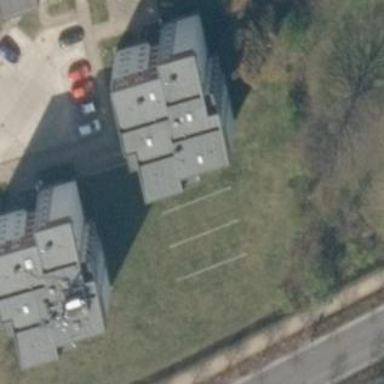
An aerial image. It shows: Building with apartments and flat roof.